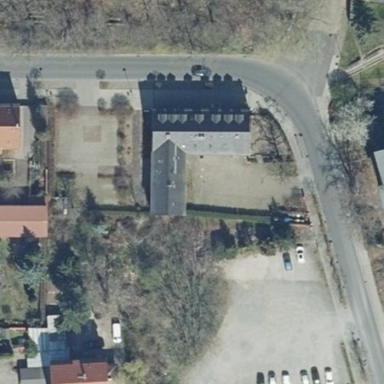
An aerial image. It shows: Building that houses restaurant.